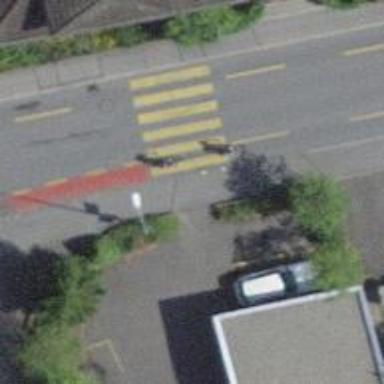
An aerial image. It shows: Kerb barrier.